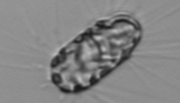
Label: Corethron_hystrix